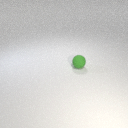
small green rubber sphere